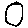
Label: circle